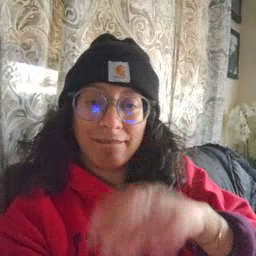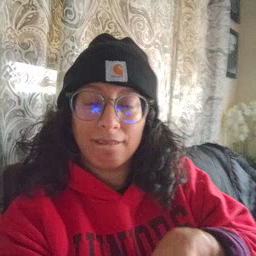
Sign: gift